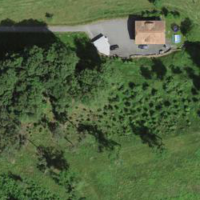
EUNIS habitat code: 52
Species observed at this site:
Milvus milvus
Carrhotus xanthogramma